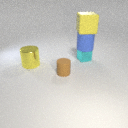
large yellow metal cylinder to the left of small brown rubber cylinder